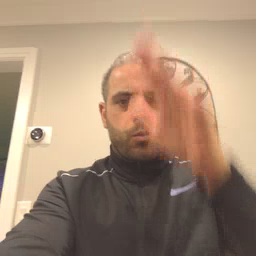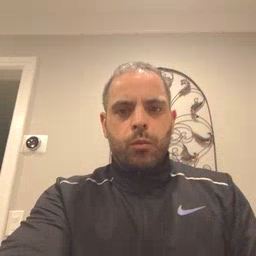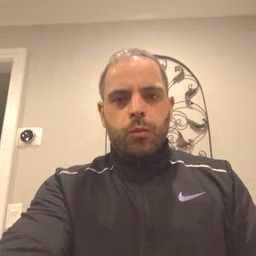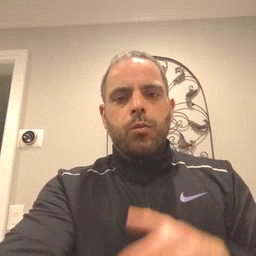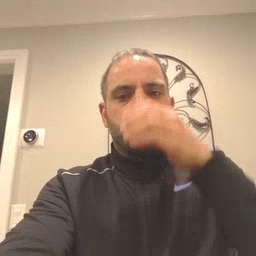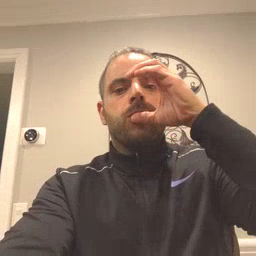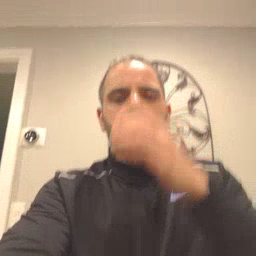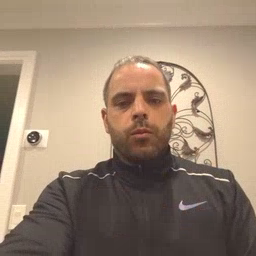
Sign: drink